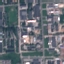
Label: Industrial